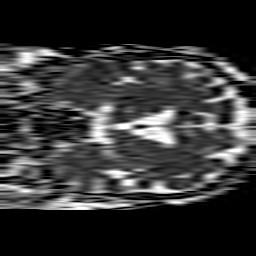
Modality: ADC
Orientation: coronal
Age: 73
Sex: female
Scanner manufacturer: philips
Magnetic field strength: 1.5 T
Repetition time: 3.505 s
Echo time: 0.09255 s